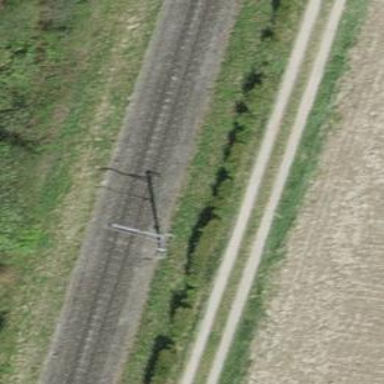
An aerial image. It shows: Narrow-gauge railway with 1 track. The tracks are electrified with contact line.